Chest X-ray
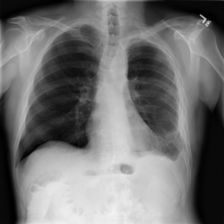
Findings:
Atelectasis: negative
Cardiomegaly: negative
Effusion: negative
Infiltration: positive
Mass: negative
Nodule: negative
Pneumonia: negative
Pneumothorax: negative
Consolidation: negative
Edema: negative
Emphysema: negative
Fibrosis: negative
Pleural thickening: positive
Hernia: negative